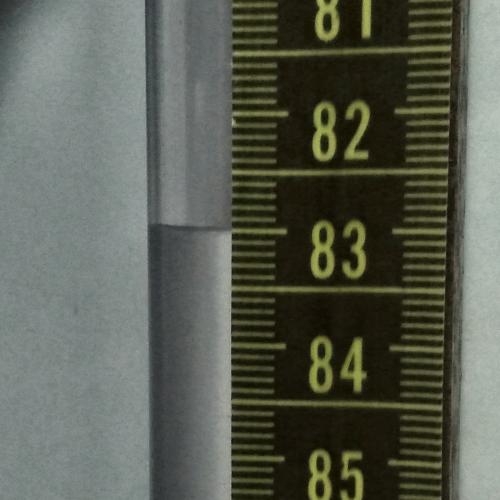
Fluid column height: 83.0 cm